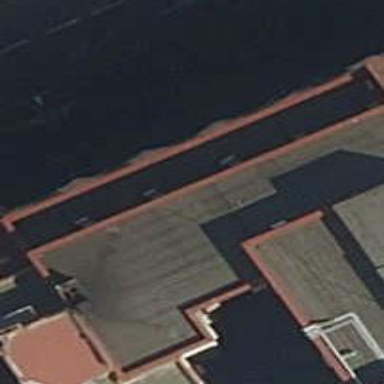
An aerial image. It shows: Clinic.